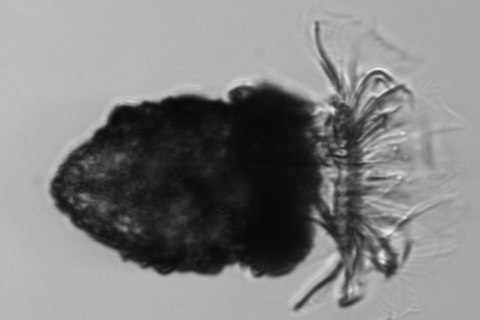
Label: Stenosemella_morphotype1